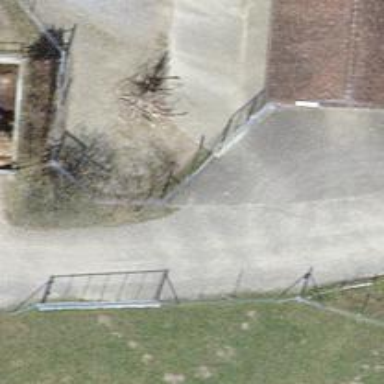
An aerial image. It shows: Gate.